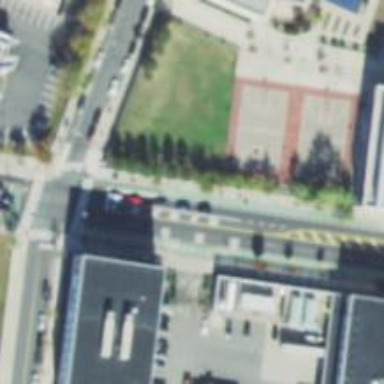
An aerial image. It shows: Secondary road with cycle track.